Question: there is a grey outline around the button occurs when the dropdown is clicked for the second time.

so far in css I have added this style properties:
'''
.dropdown ::v-deep .dropdown-toggle {
color: black;
background-color: white;
box-shadow: none;
&:after {
display: none;
}
&:hover {
background: green;
color: white;
border-color: transparent;
}
}
'''
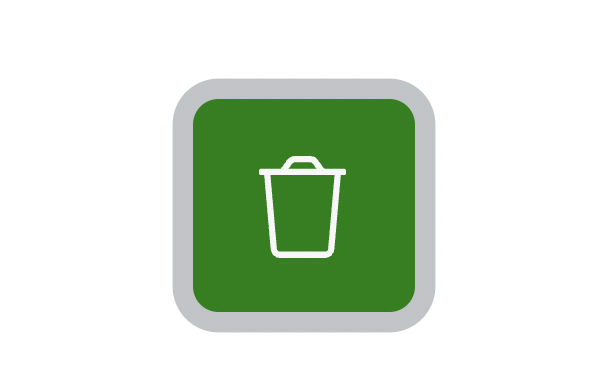
Answer: I achieved to remove it by targeting '.dropdown-toggle:active' and setting 'box-shadow: none !important' as suggested in this answer: <URL>
PS: add some <URL> if needed.